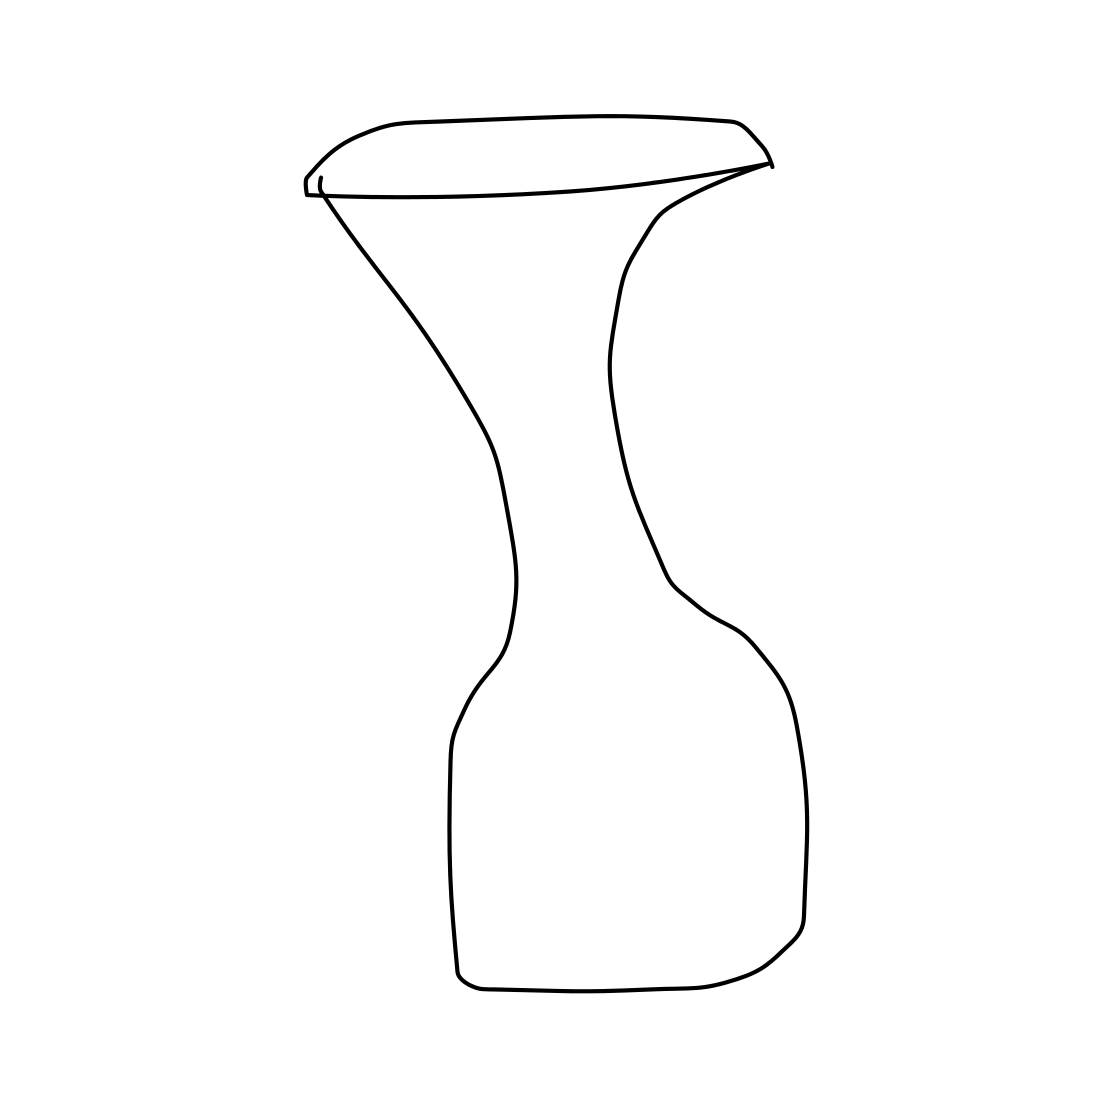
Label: vase